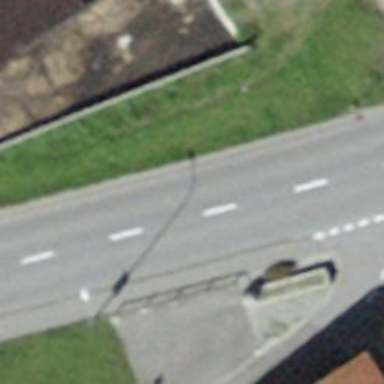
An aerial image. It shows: Primary road with asphalt surface.